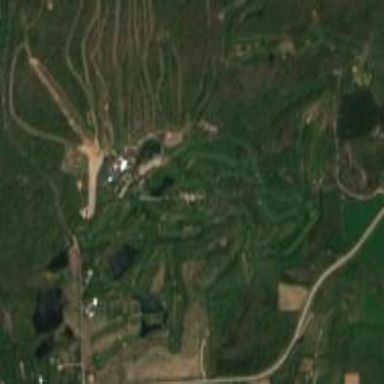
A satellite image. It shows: Golf course surrounded by greenery.